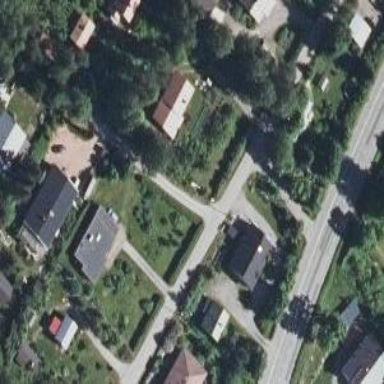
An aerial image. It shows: Residential road.